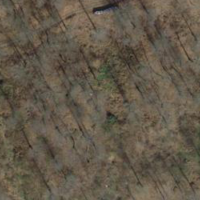
EUNIS habitat code: 41
Species observed at this site:
Salvia glutinosa